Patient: sex M, age 30
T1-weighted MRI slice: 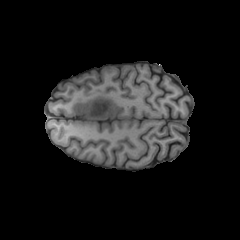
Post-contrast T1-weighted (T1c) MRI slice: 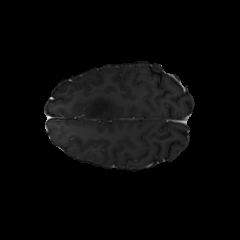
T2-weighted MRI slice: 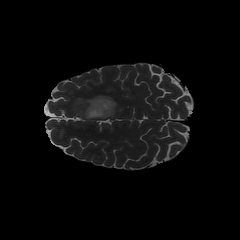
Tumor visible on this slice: yes
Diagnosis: Astrocytoma, IDH-mutant
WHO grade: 2